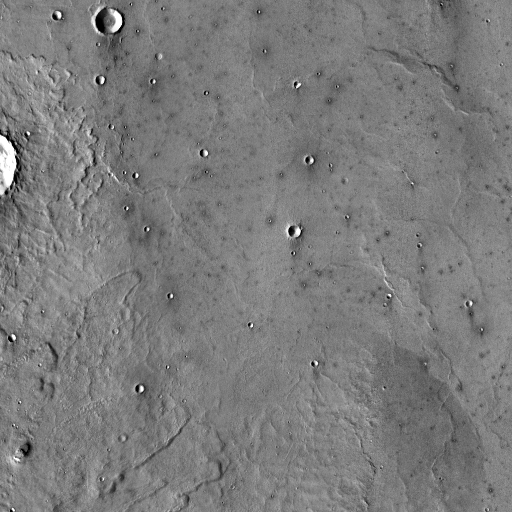
Crater classes present: Background, Other, Secondary